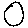
Label: circle